Question: H all,
I created a menu strip in Winform not dynamically. And it's all in invisible, when the user is have rights only it visible. My one of username have full rights,. For this I wrote the below code,..
'''
private void menuActive(MenuStrip menus)
{
foreach (ToolStripMenuItem menu in menus.Items)
{
menu.Visible = true;
for (int i = 0; i < menu.DropDown.Items.Count; i++)
{
menu.DropDown.Items[i].Visible = true;
}
}
}
'''
But this is visible the menuItem and child menuItem,. my few childItem menu have more childItem. That means, In TsmMaster and tsmregisterMaster are visible but I can't access the registerMasters Childs(ClassMaster, division Master....)
See the below image,..

Please give your suggestion.
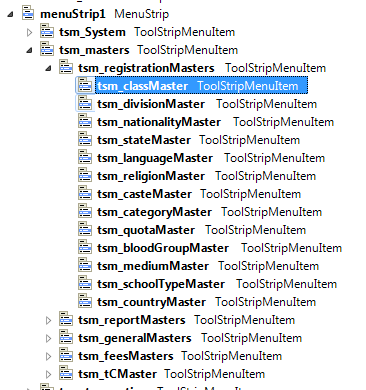
Answer: Try it with recursion:
'''
private void ActivateMenus(ToolStripItemCollection items)
{
foreach (ToolStripMenuItem item in items)
{
item.Visible = true;
ActivateMenus(item.DropDown.Items);
}
}
'''